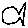
Label: fish